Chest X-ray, AP view. Patient: 20 years old, sex F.
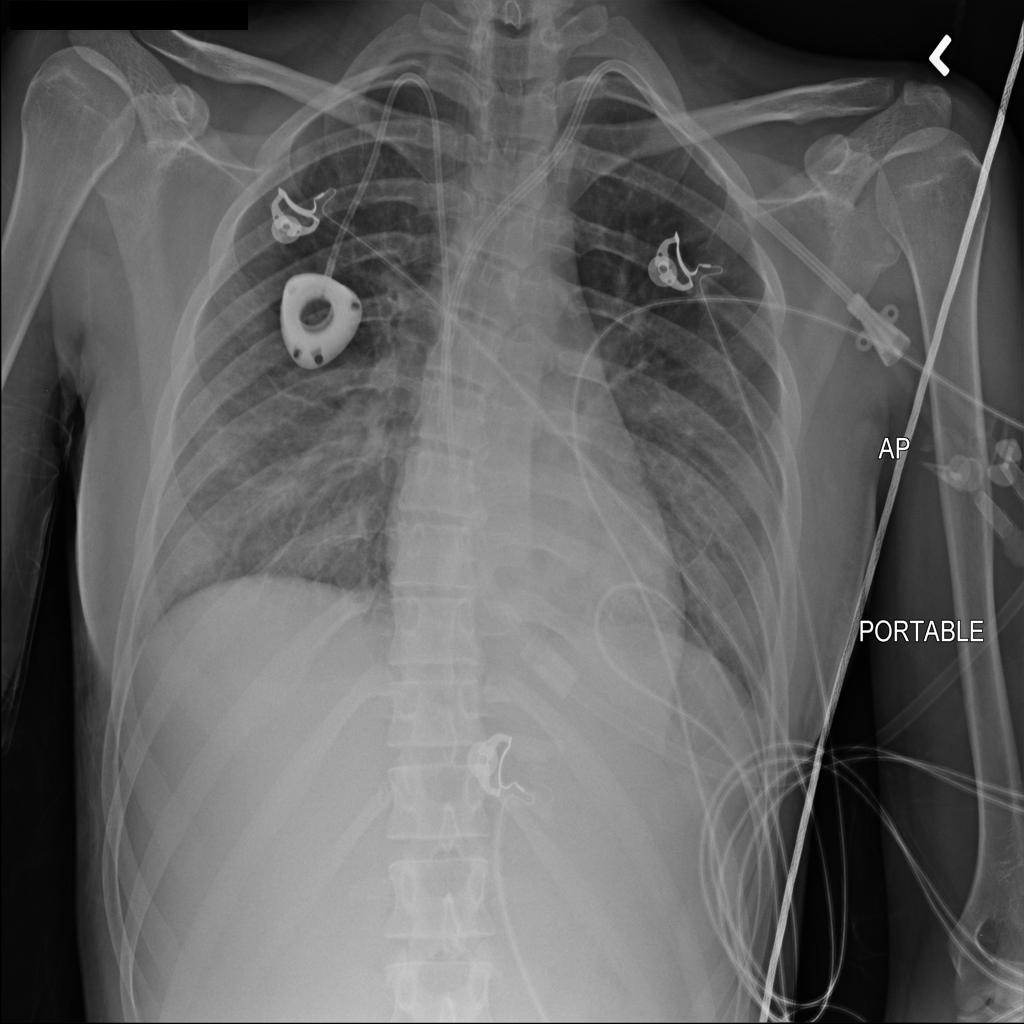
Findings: Atelectasis